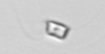
Label: Bacillariophyceae_morphotype1